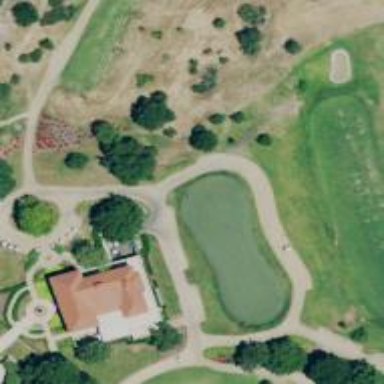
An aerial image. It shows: Service road used as golf cart path.